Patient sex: M
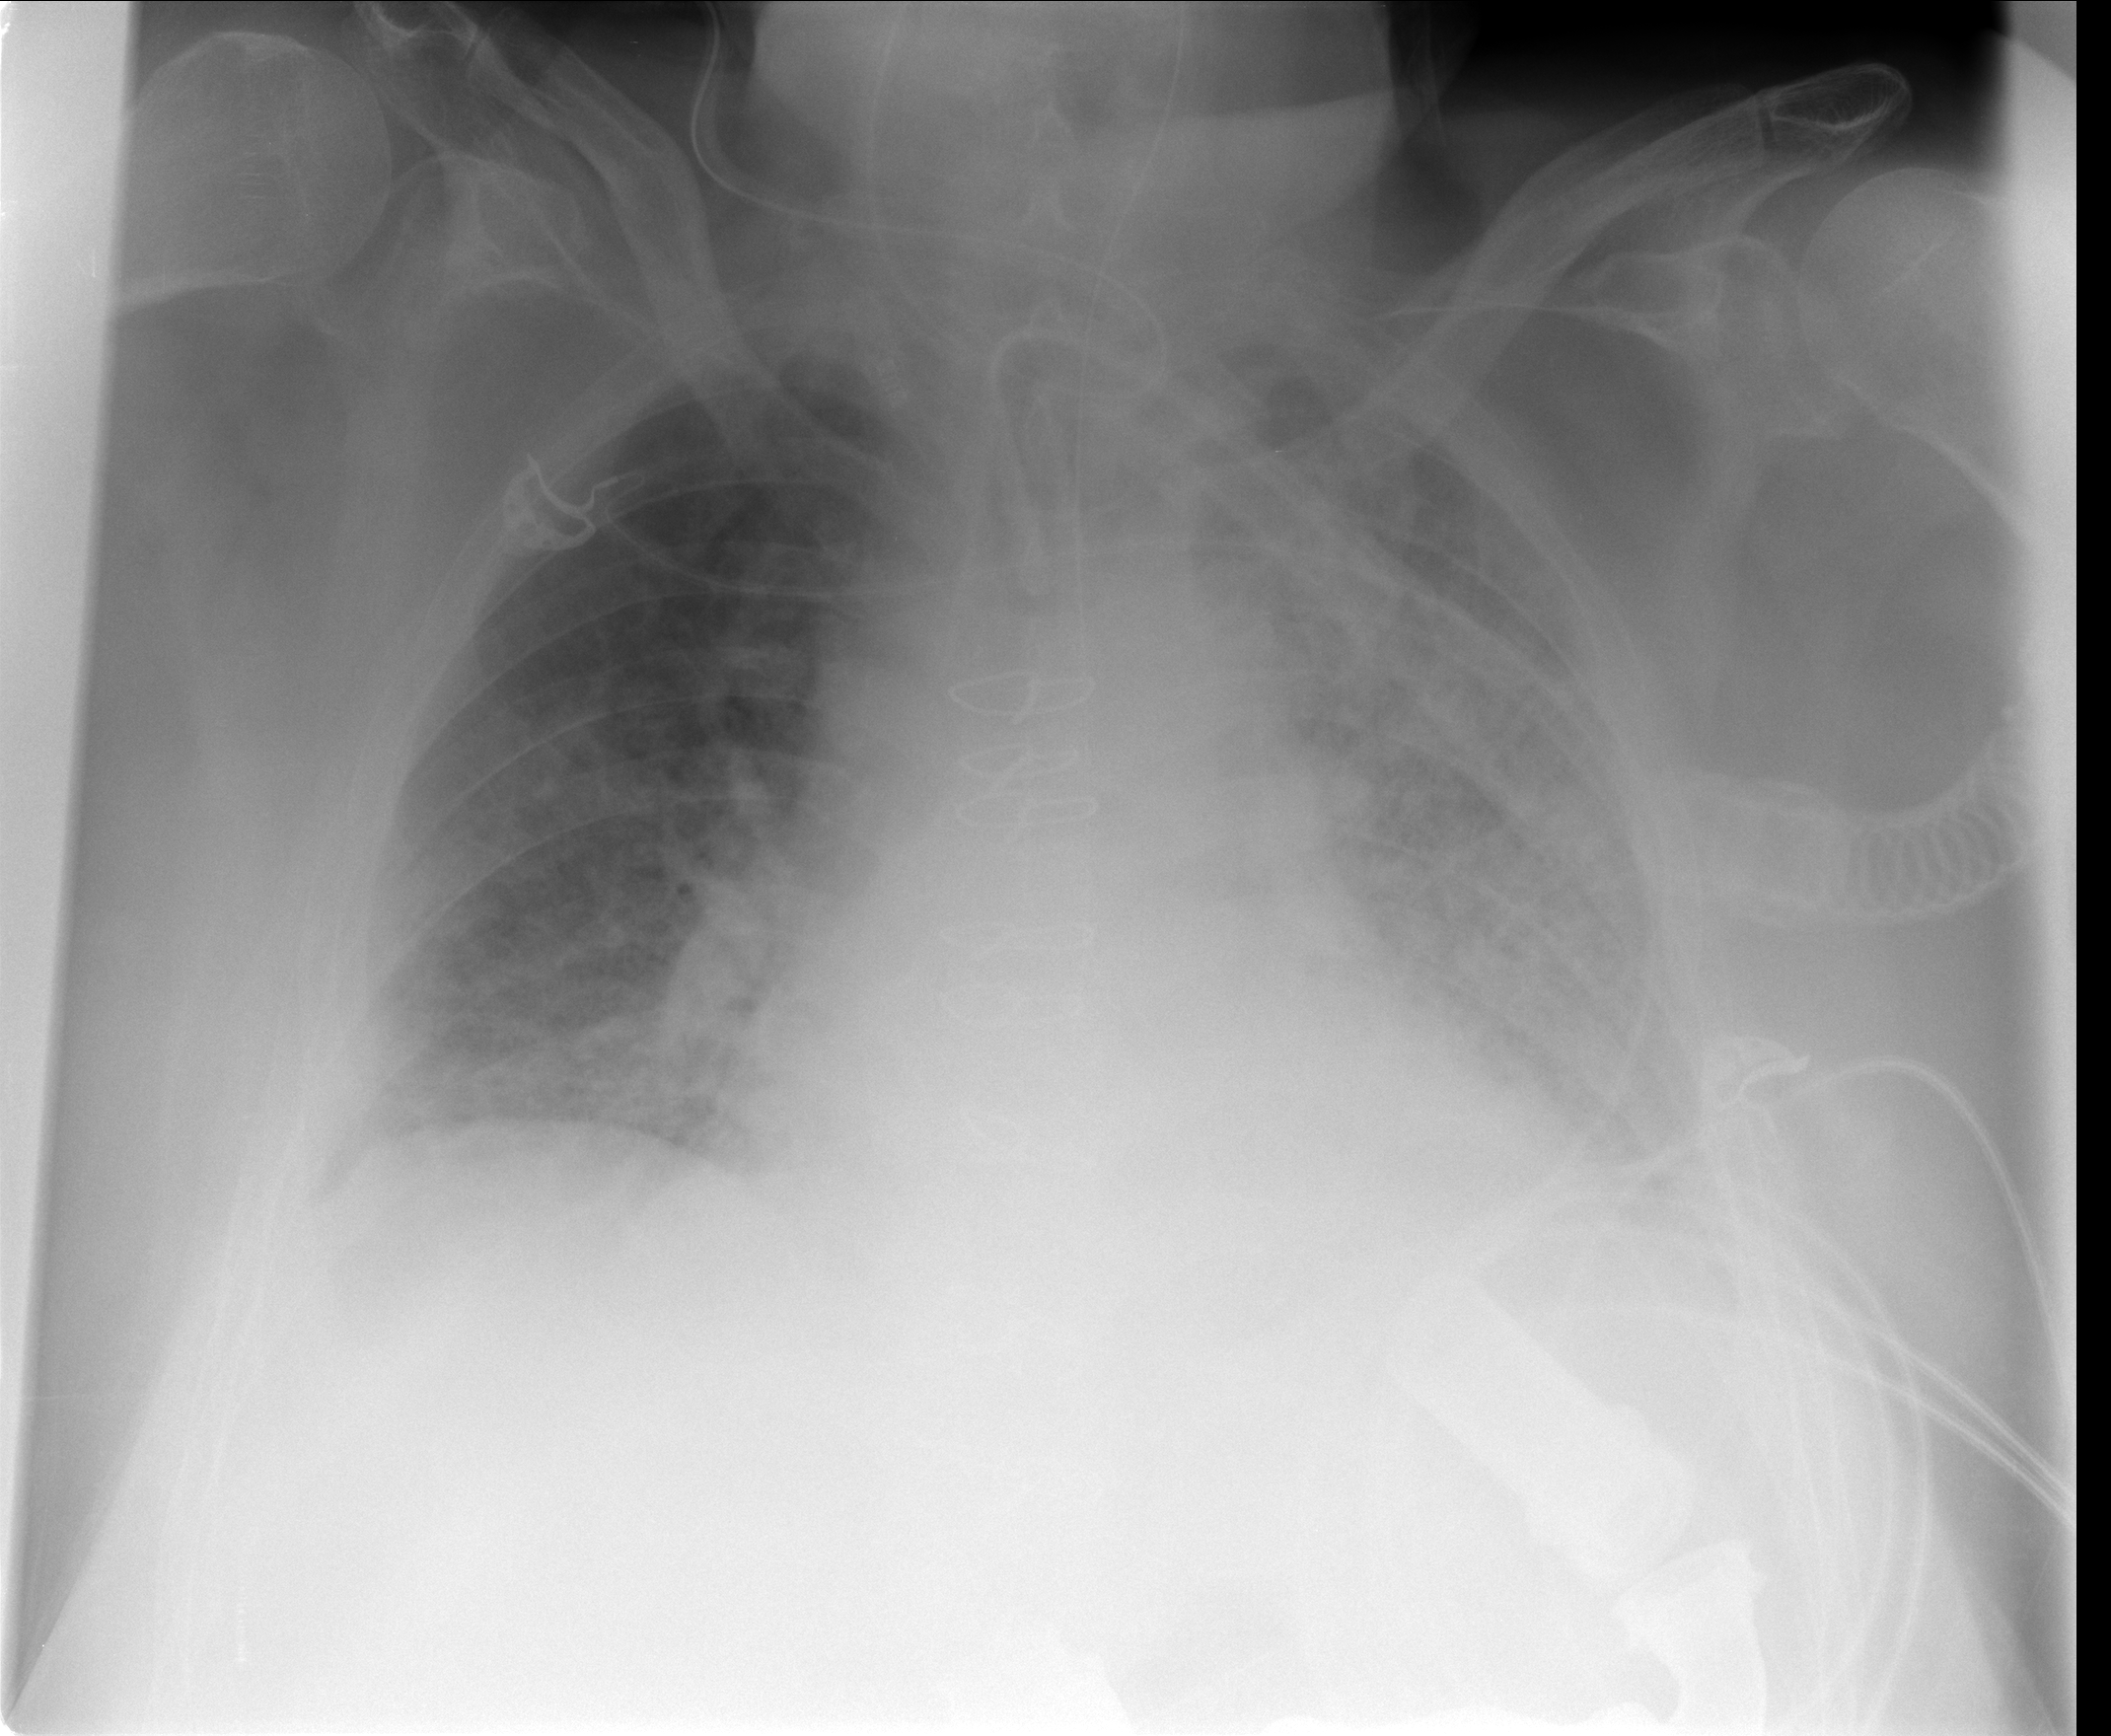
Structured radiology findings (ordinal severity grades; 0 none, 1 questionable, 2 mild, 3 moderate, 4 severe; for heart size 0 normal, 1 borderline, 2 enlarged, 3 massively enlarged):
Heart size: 2
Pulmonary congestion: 3
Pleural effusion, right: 2
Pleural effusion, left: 2
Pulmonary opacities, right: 2
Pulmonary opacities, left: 3
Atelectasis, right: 2
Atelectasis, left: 2